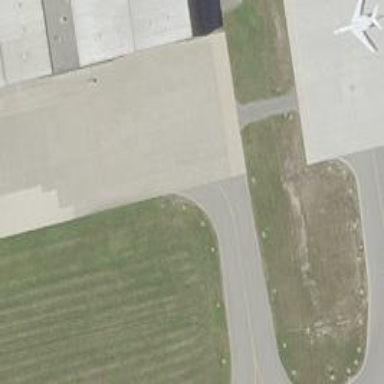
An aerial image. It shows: Asphalt taxiway in the airport.